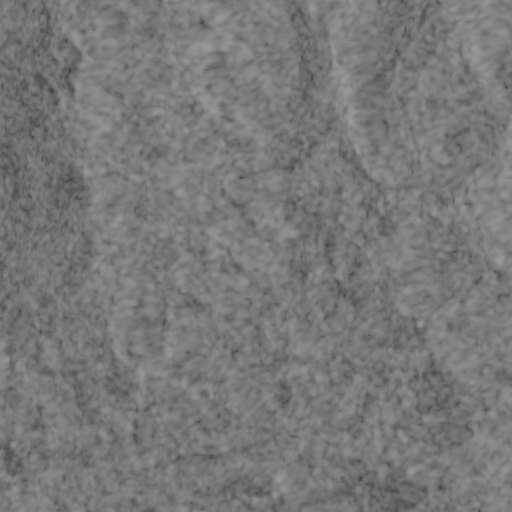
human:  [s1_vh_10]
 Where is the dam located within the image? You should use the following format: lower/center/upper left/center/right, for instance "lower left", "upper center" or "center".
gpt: The dam is located in the upper left of the image.
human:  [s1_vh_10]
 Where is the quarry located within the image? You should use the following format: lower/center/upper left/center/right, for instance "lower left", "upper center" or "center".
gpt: The quarry is located in the lower right of the image.
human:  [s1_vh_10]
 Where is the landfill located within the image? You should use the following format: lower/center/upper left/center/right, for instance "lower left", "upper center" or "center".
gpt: There is no landfill in the image.

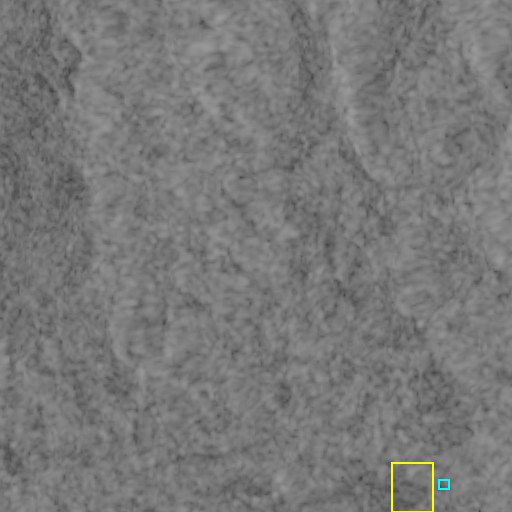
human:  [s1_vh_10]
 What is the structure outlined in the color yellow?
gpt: The structure outlined in yellow is a crop field.
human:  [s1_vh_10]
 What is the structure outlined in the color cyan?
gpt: The structure outlined in cyan is a quarry.
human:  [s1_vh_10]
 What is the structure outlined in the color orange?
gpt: There is no orange outline.